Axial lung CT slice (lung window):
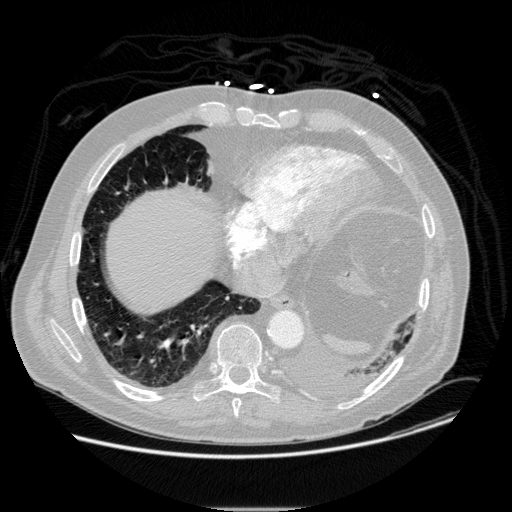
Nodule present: no